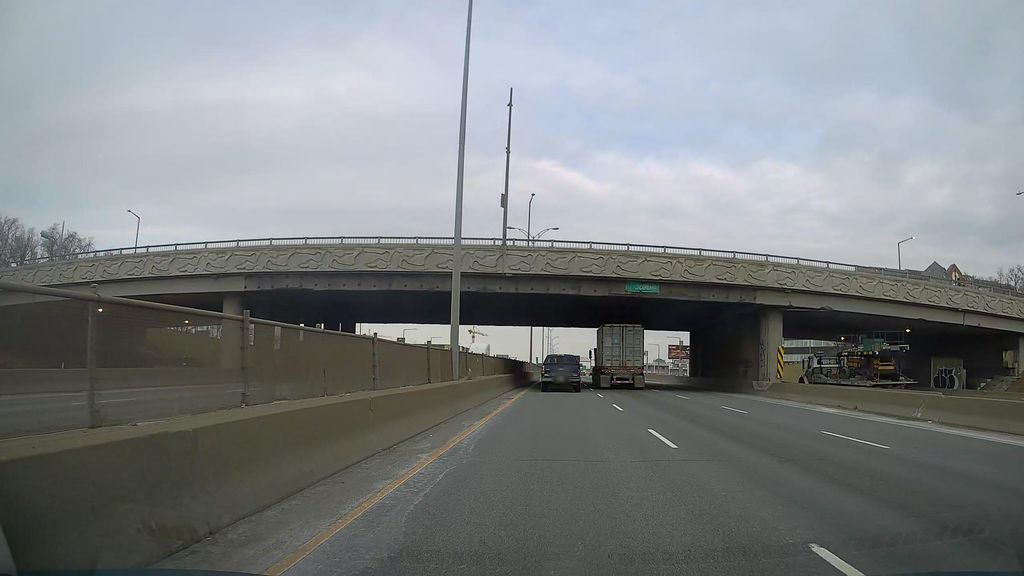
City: montreal